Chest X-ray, PA view. Patient: 62 years old, sex M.
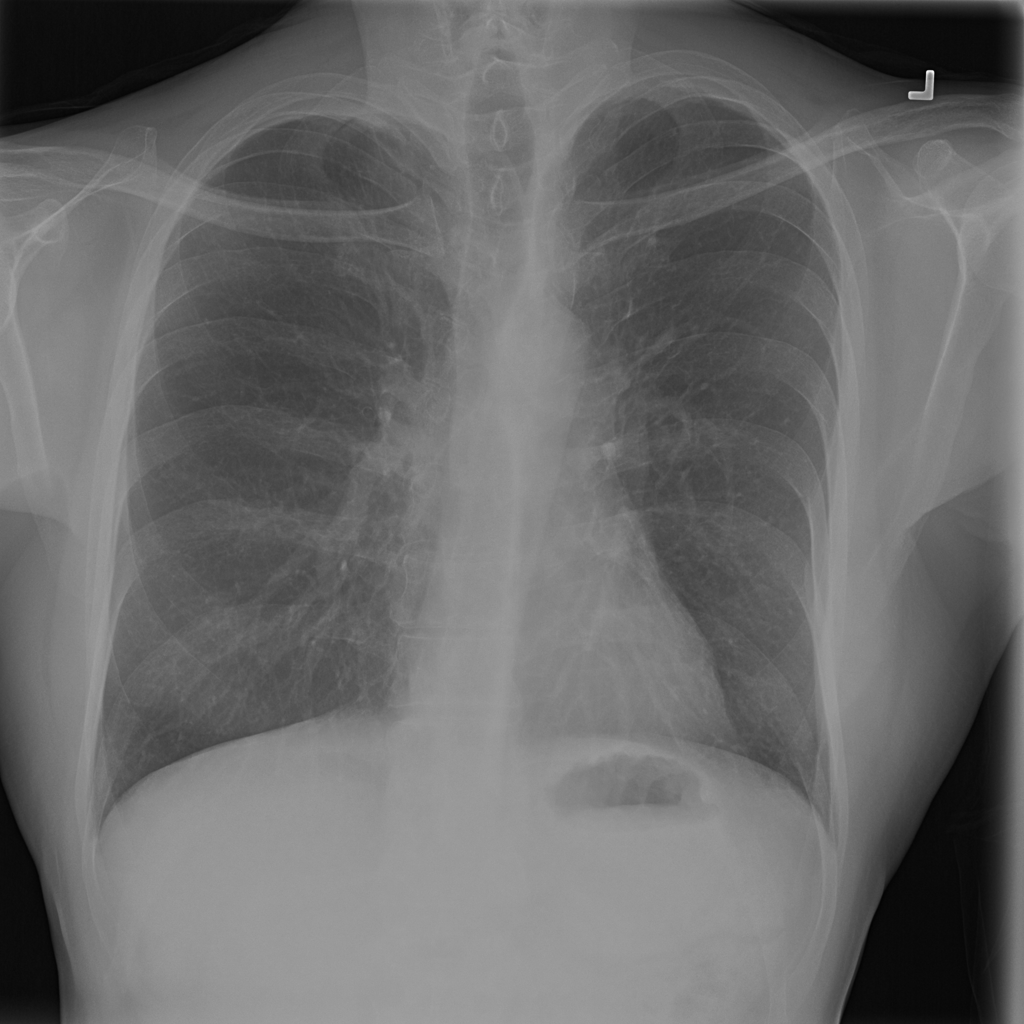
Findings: Pleural_Thickening